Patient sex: F
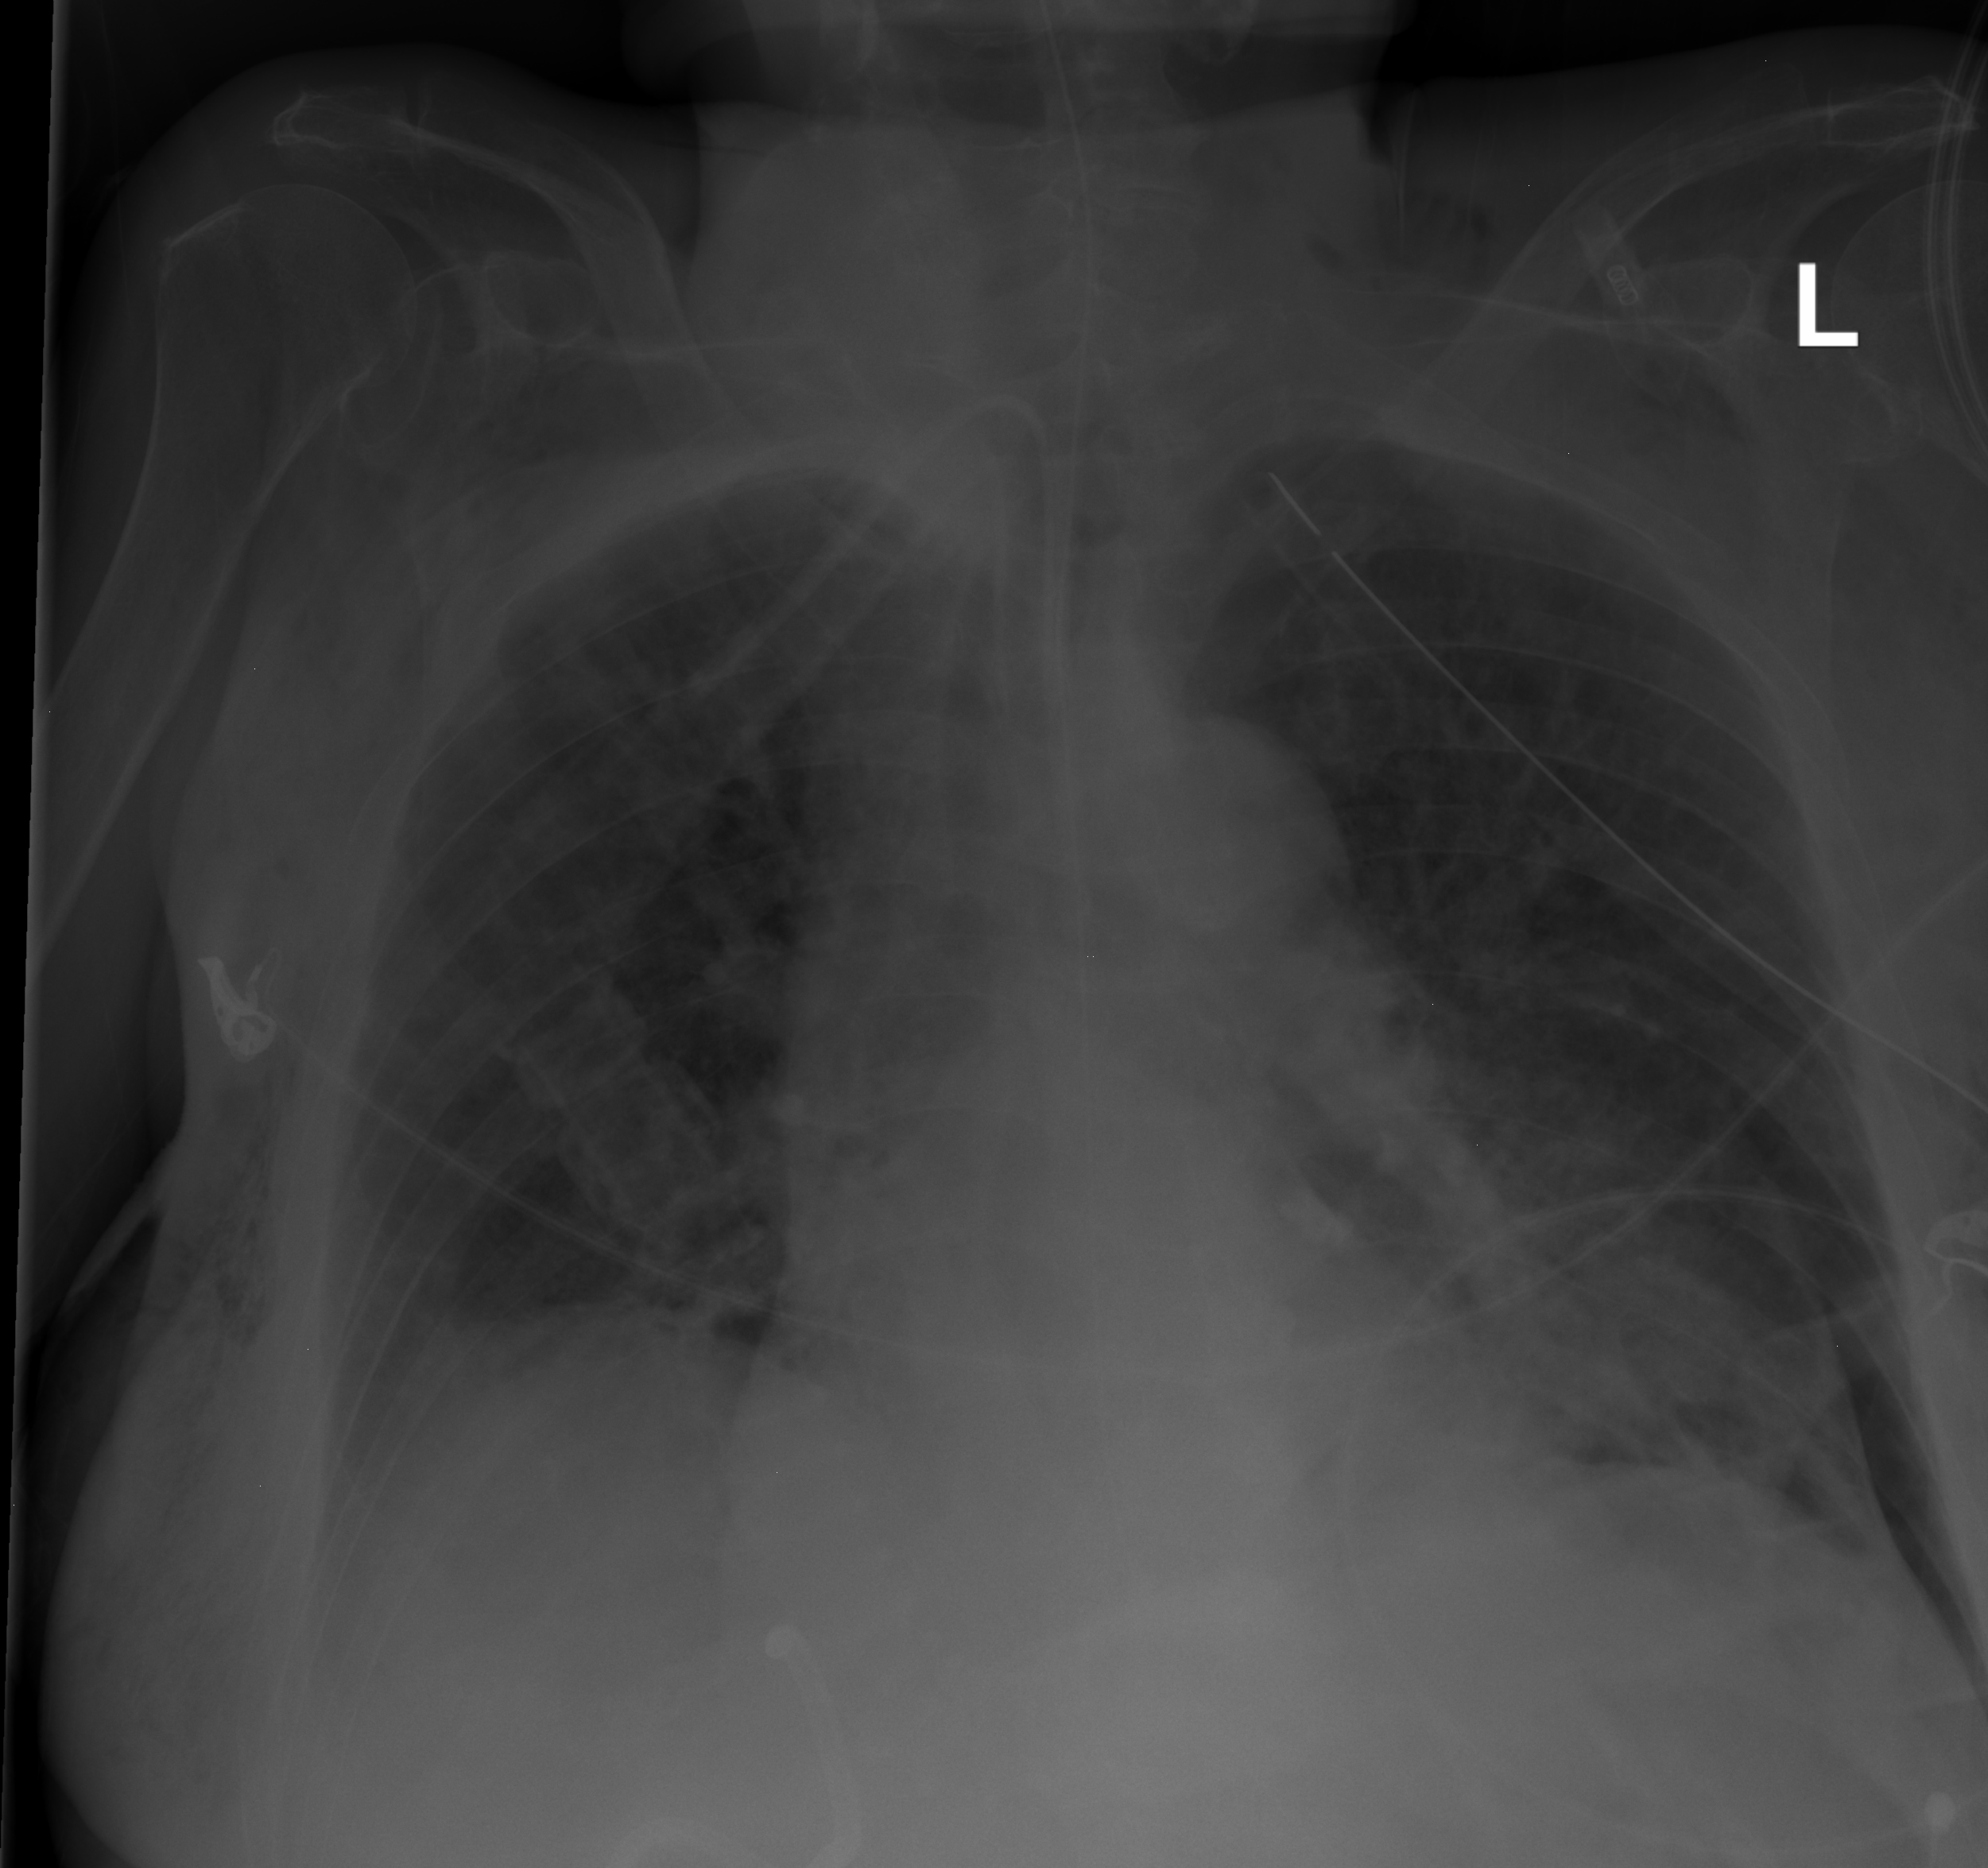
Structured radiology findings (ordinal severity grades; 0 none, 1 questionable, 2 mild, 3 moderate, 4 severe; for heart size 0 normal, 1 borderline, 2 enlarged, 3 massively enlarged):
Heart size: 0
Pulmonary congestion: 0
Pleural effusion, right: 1
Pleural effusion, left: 2
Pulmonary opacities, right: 2
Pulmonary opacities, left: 3
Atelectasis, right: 2
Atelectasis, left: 2